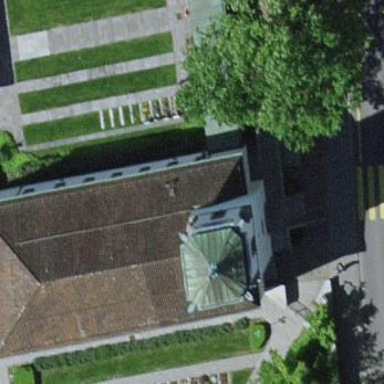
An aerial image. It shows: Church which is place of worship.